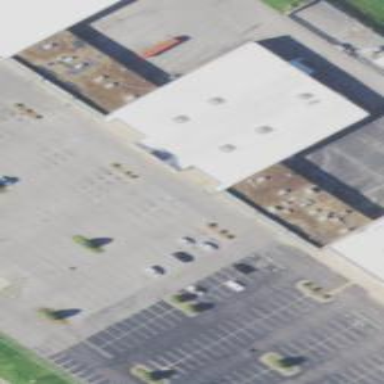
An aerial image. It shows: Retail building.